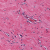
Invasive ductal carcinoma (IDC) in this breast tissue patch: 0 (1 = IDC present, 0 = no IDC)